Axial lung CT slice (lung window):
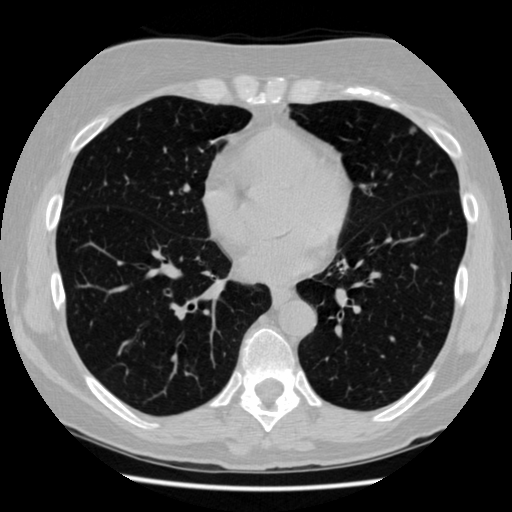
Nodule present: yes
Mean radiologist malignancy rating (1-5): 2